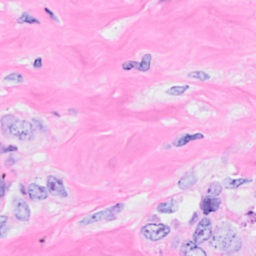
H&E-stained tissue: Breast